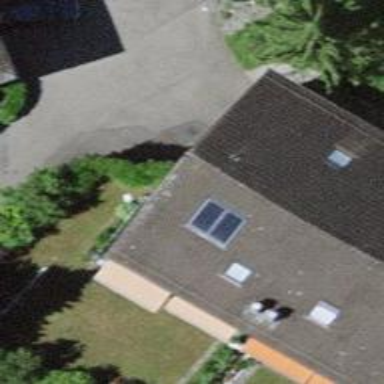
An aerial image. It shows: Solar power generator with photovoltaic panels.